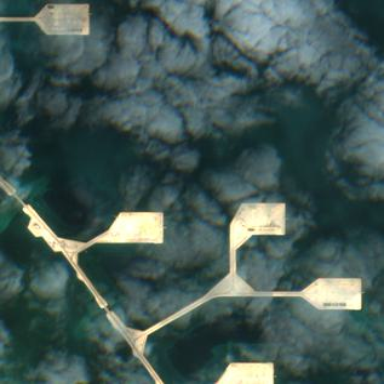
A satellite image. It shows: Industrial area along the coastline dedicated to oil-related activities.